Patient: sex F, age 54
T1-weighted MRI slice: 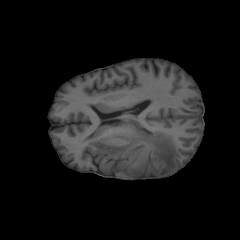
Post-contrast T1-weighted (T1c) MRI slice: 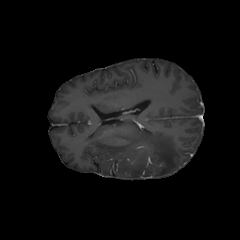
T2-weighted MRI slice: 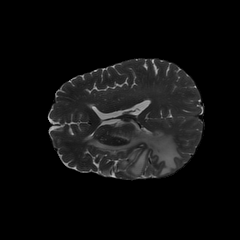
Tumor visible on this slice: yes
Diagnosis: Glioblastoma, IDH-wildtype
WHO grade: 4